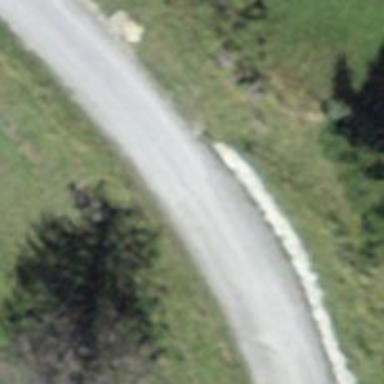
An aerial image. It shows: Intermediate downhill track with classic grooming. The track is grade2.